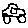
Label: car